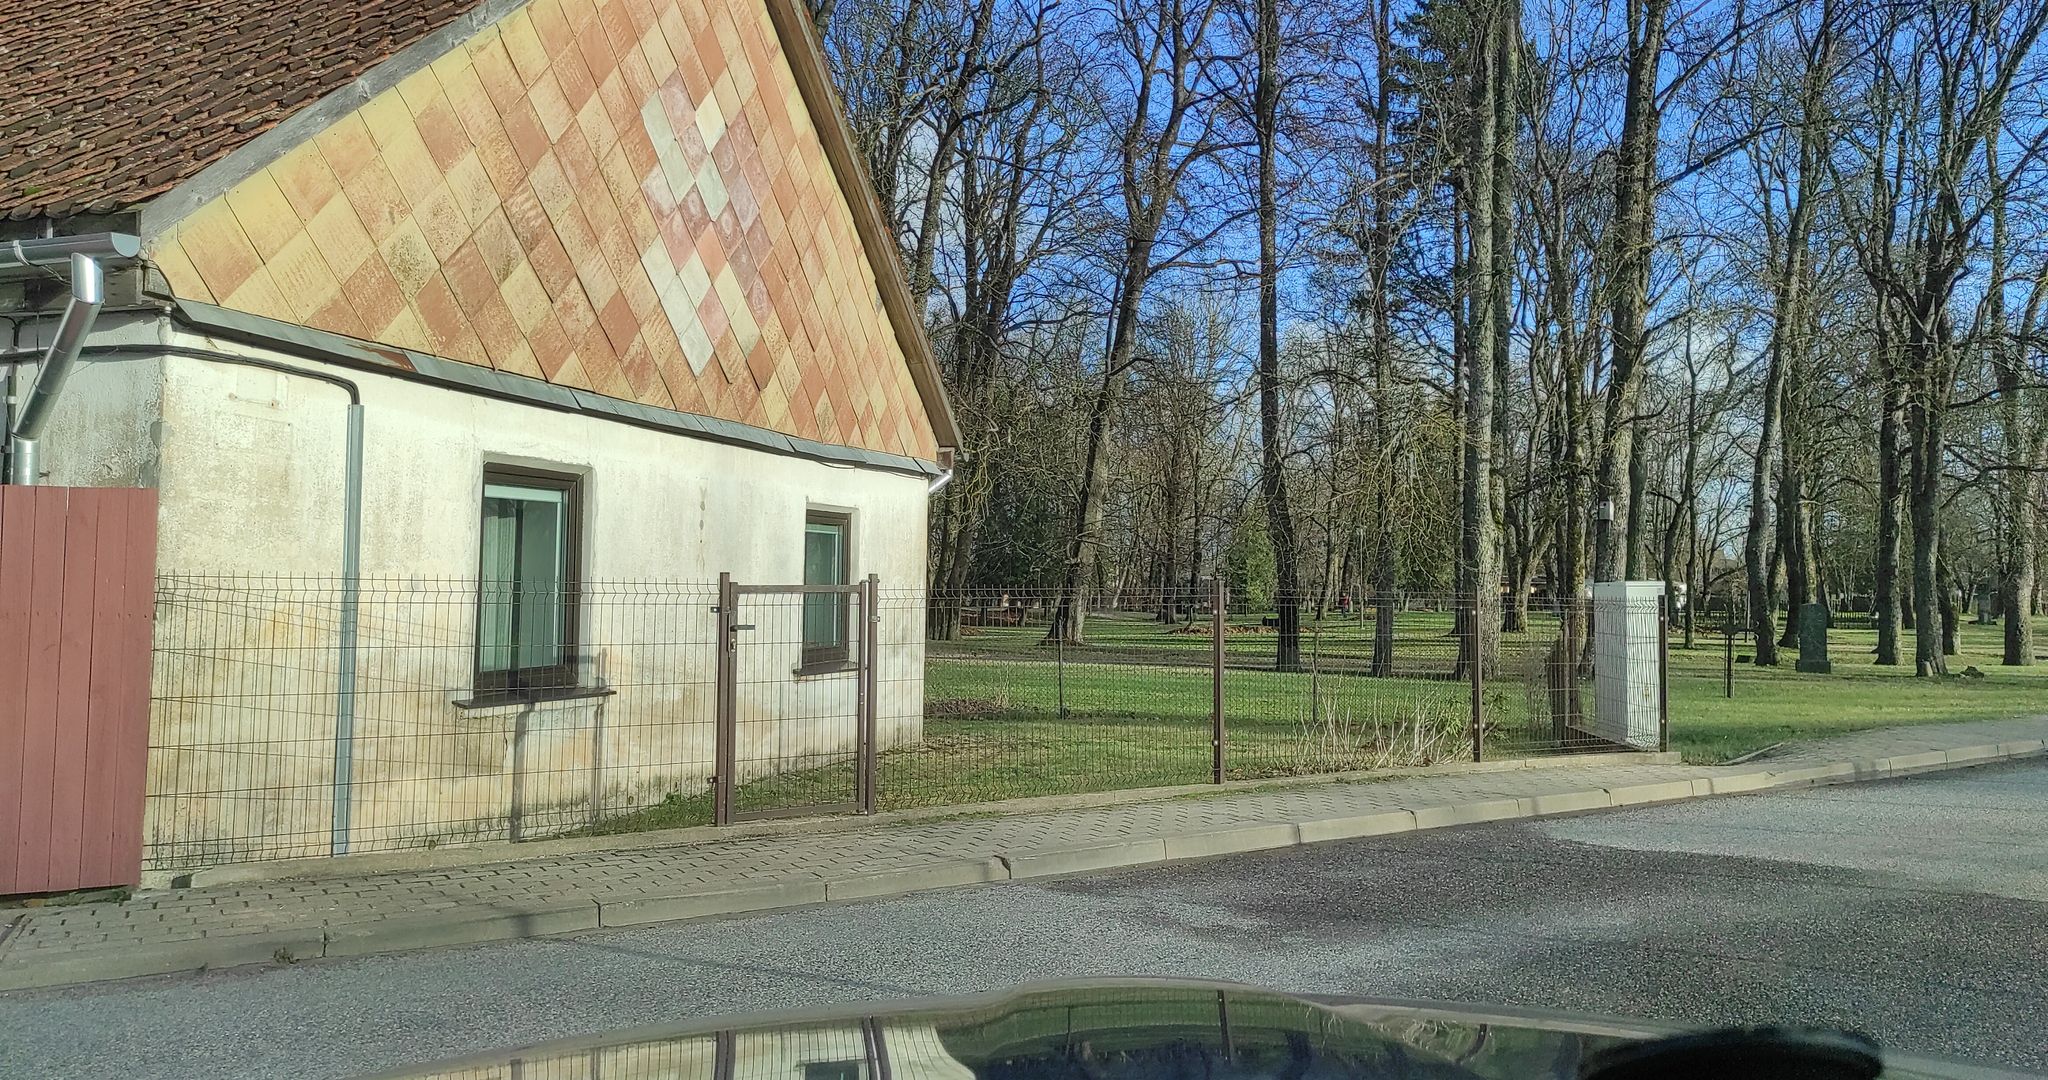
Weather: clear
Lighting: day
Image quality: good
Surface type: walking surface
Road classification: track, service
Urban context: rural cluster
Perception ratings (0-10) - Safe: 4.98, Lively: 3.92, Beautiful: 5.26, Boring: 7.82, Depressing: 1.43, Wealthy: 6.4